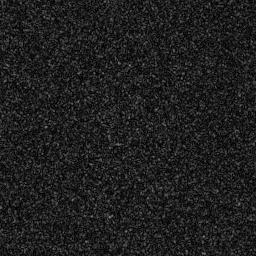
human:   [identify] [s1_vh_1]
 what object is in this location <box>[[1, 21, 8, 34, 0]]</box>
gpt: <ref>1 medium ship at the top left</ref>